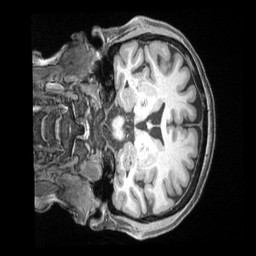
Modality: T1w
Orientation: coronal
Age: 69
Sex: female
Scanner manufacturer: siemens
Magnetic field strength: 3 T
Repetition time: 2.5 s
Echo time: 0.00222 s